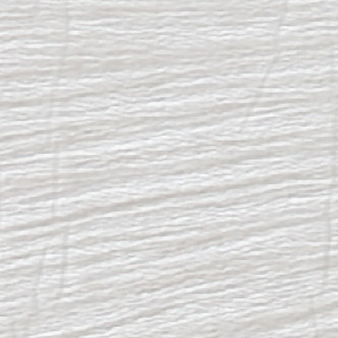
Label: other